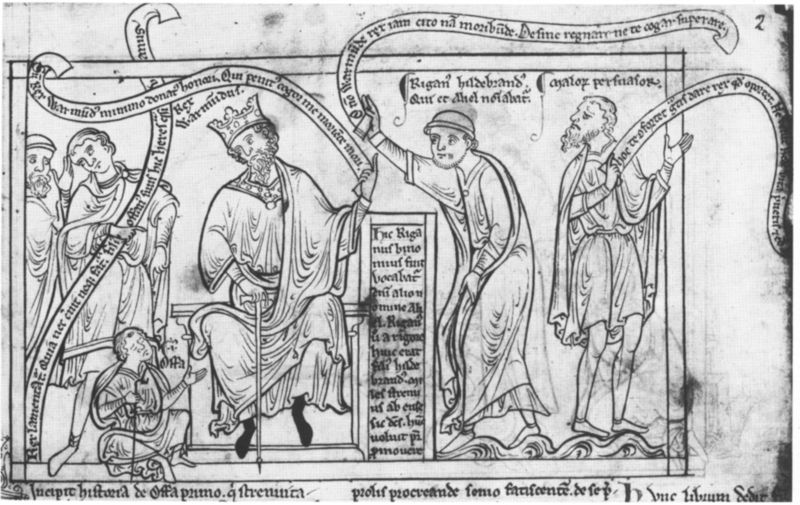
Titel: Das Leben der Offas, Gesta Abbatum Sancti Albani, Liber Additamentorum
Künstler: Matthew Paris
Institution: London, British Library
Schlagwörter: mann, männer, zeichnung, rahmen, personen, krone, schrift, wellen, könig, thron, tafel, text, gotisch, bänder, handschrift, latein, textband, rex